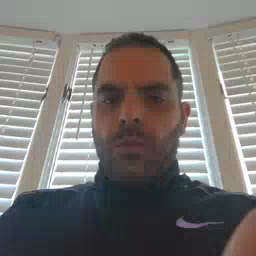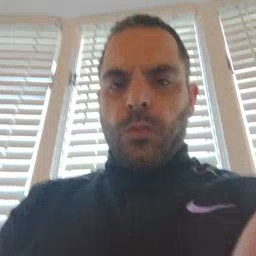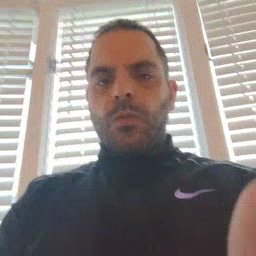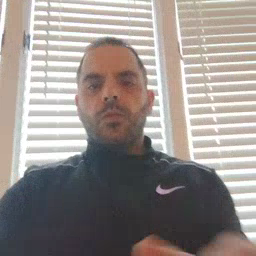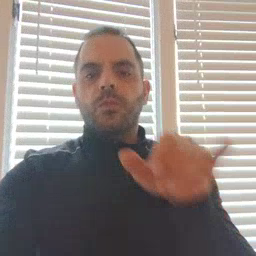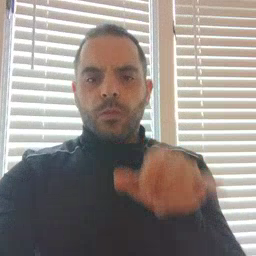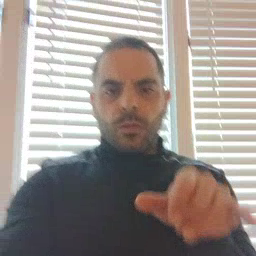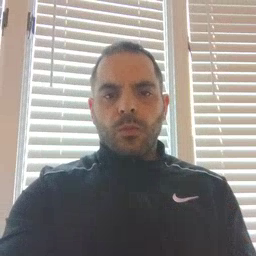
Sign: stay